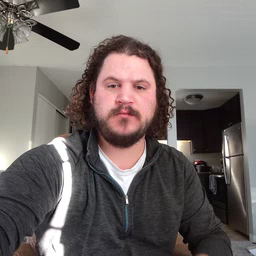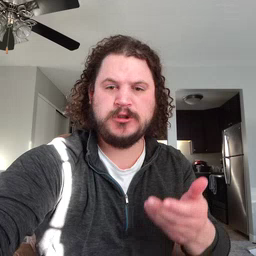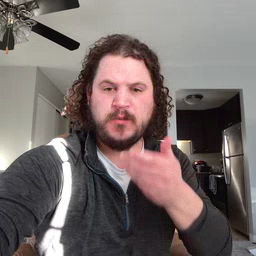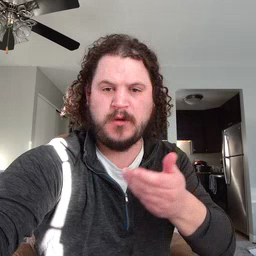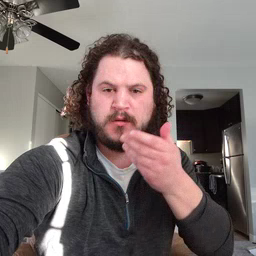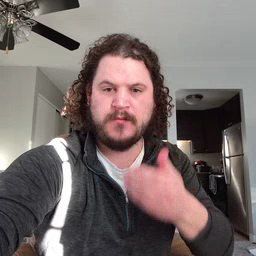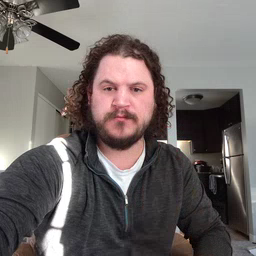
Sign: cereal